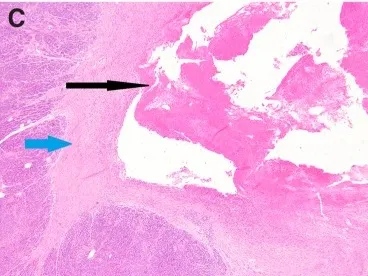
(C, D) This finding was confirmed histologically with communication of the portal vein and adjacent pancreatic parenchyma. The fistula was characterized by hemorrhage (black arrows) and surrounding fibrosis (blue arrows) with residual pancreatic parenchyma at the periphery.
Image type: pathology (h&e)